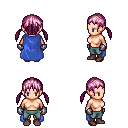
a pixel art fantasy rpg character, female body template, human, light skin, blue cape, teal pants, pink twin-tailed hairstyle, metal gloves, maroon shoes, four views (front, back, left, right), 2x2 character sprite sheet, small pixel art, hard edges, no anti-aliasing